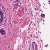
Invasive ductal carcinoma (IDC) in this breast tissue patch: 0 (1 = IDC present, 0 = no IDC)